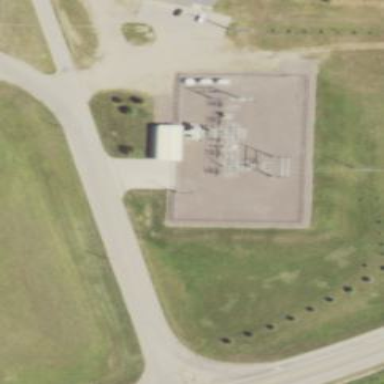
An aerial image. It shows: Power substation.